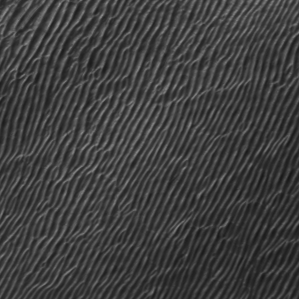
Label: frost